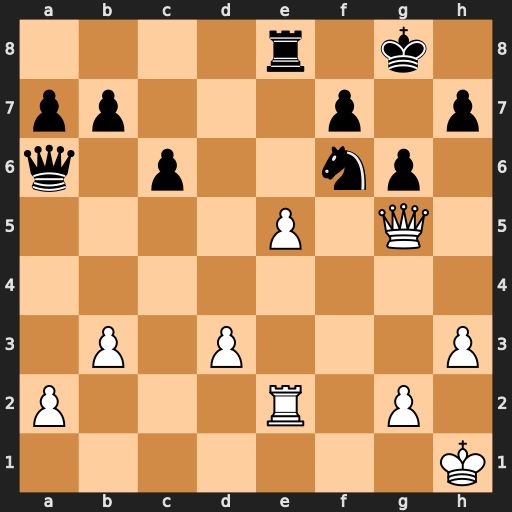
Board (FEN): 4r1k1/pp3p1p/q1p2np1/4P1Q1/8/1P1P3P/P3R1P1/7K
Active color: w
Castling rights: -
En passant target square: -
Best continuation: exf6 Rxe2 Qh6 Re1+ Kh2 Rh1+ Kxh1 c5 Qg7#